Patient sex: M
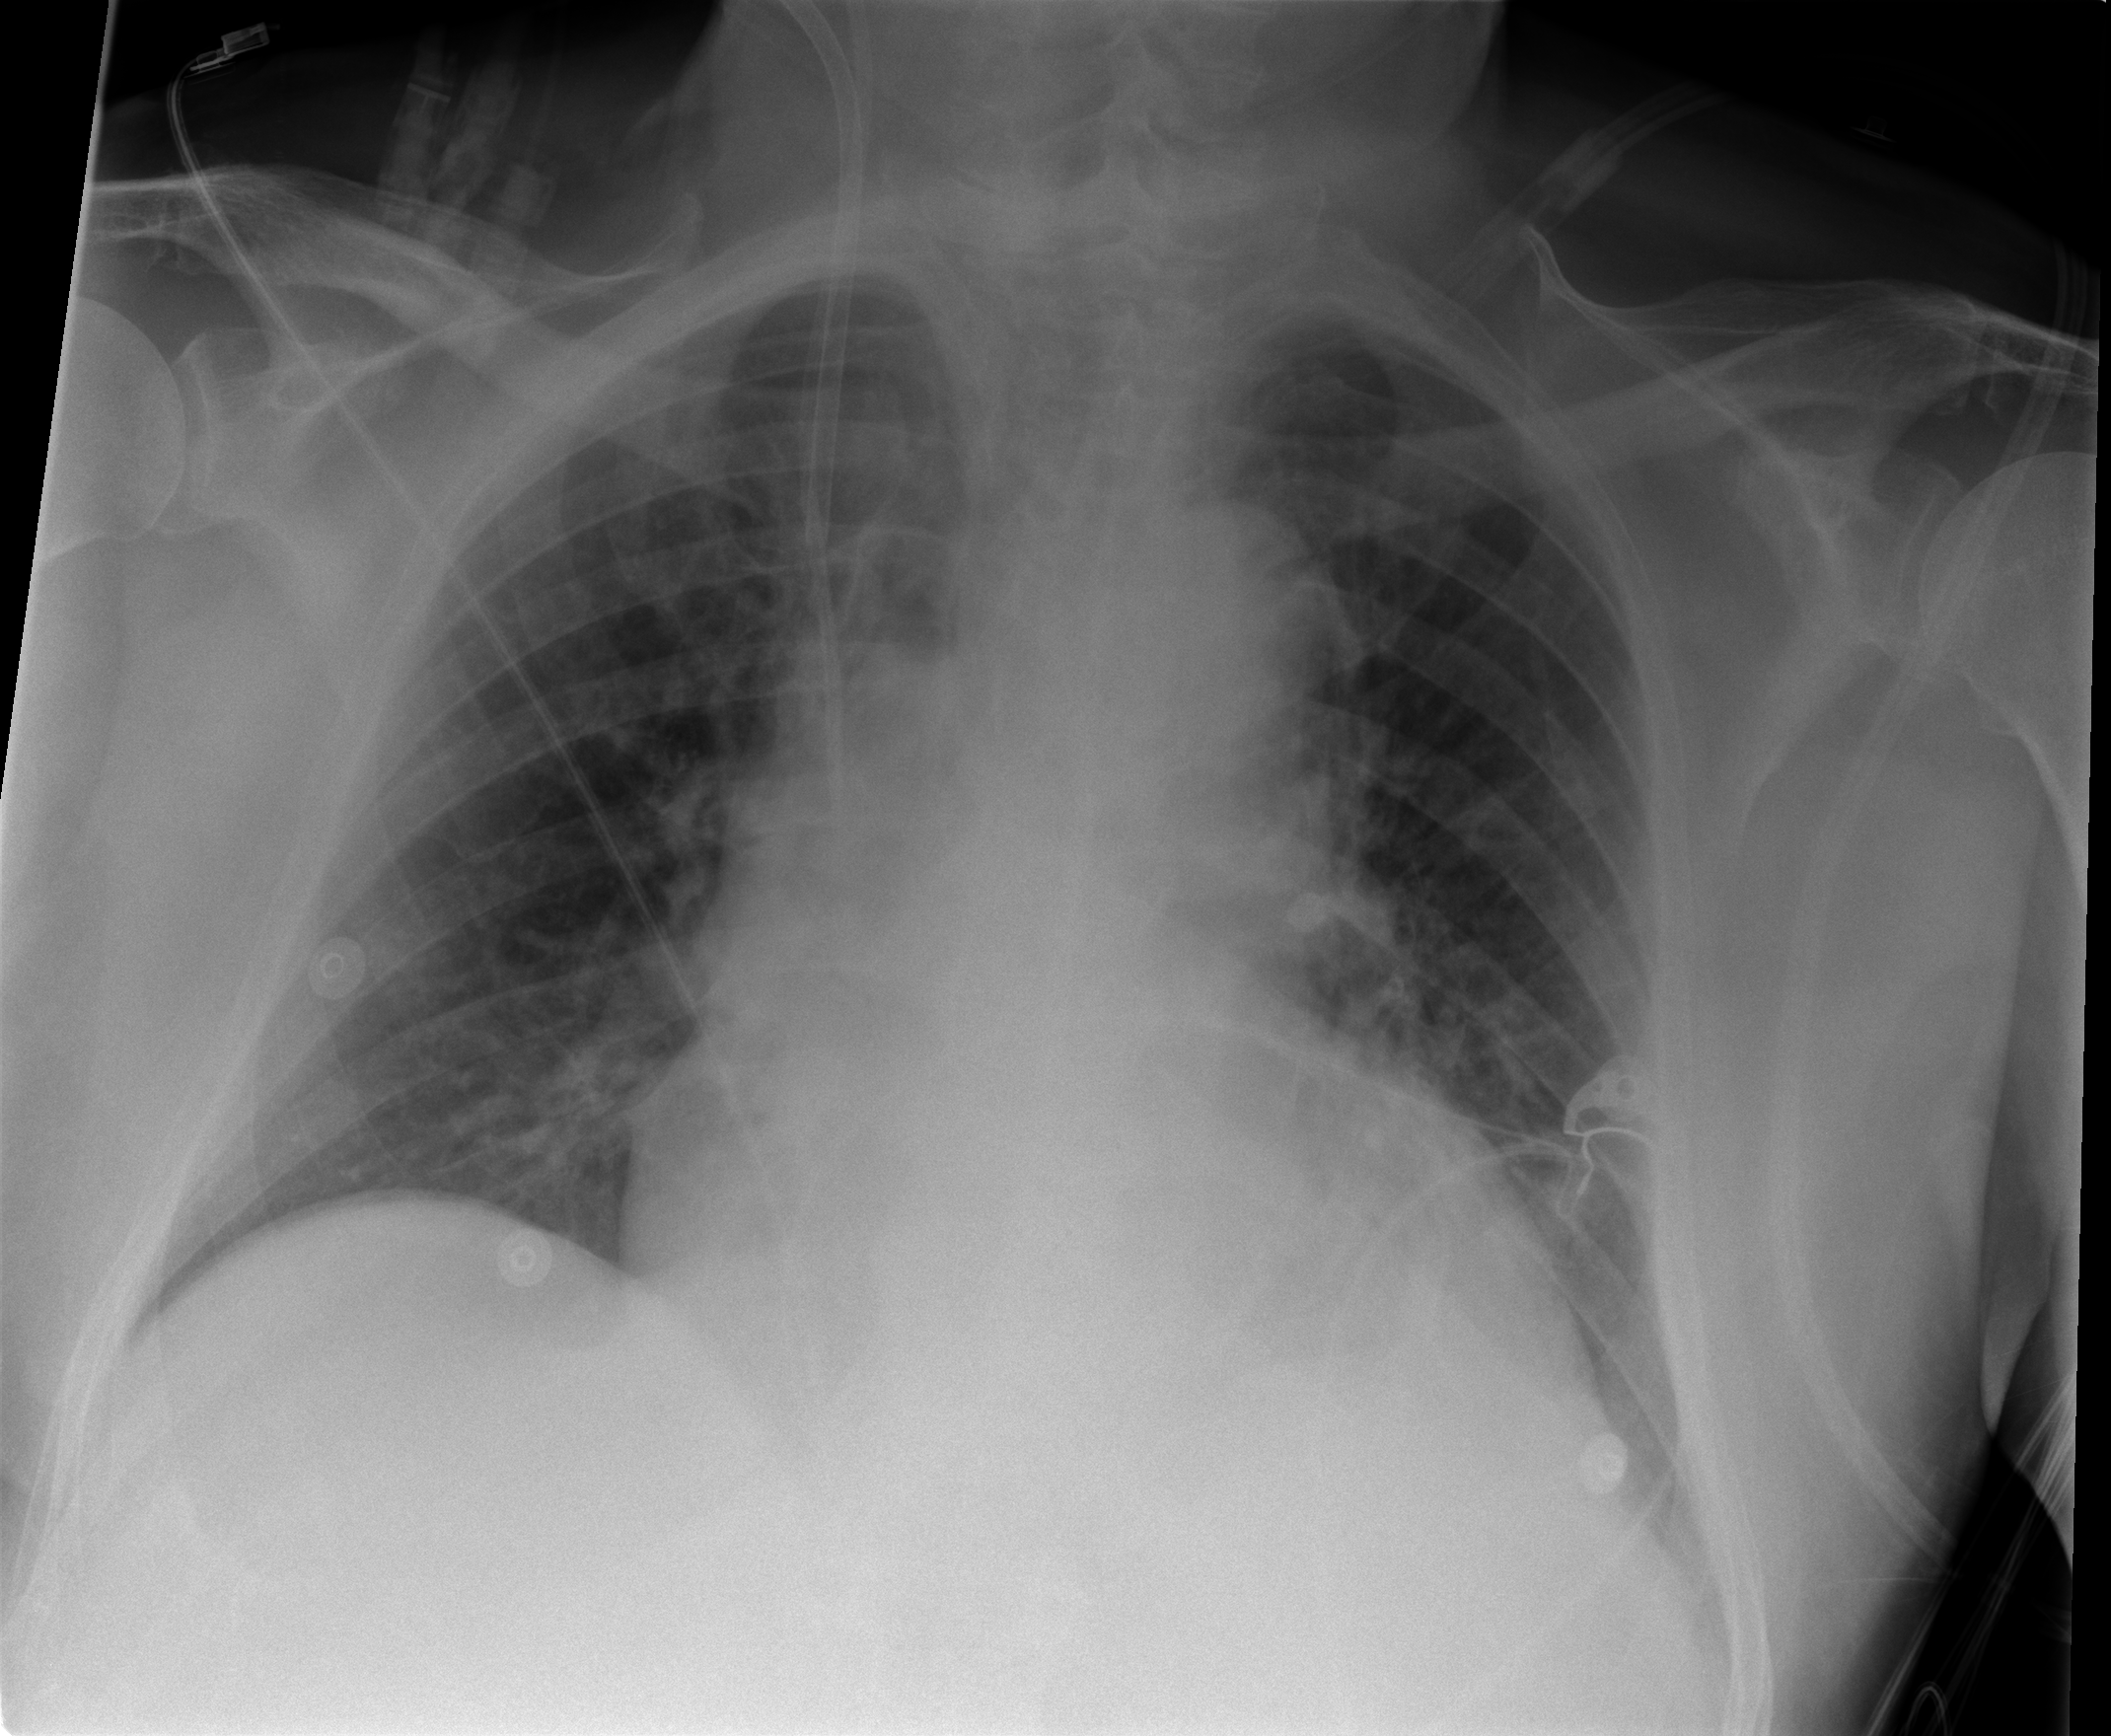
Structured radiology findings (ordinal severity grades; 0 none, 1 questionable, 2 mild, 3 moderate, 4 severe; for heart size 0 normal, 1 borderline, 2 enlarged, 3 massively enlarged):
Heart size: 1
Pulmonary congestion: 0
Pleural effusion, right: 0
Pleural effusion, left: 0
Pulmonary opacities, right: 0
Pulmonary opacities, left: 0
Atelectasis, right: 1
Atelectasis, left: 0